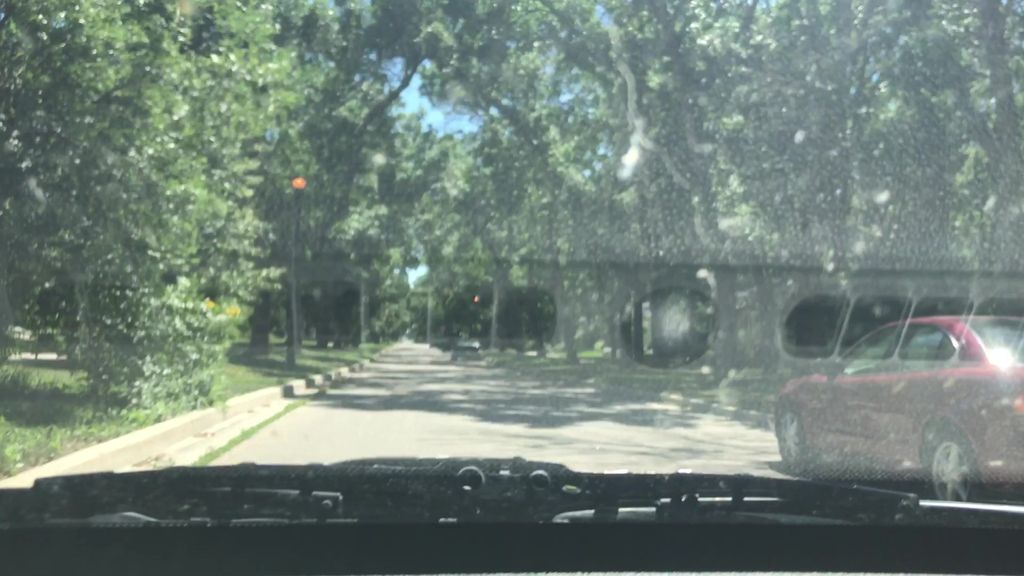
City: winnipeg